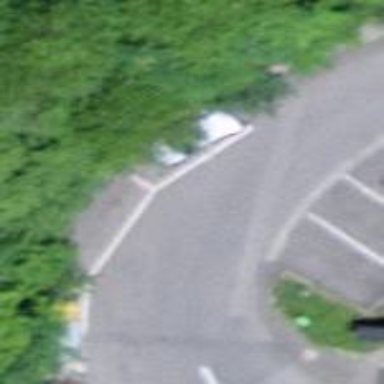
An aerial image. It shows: Street-side parking area.